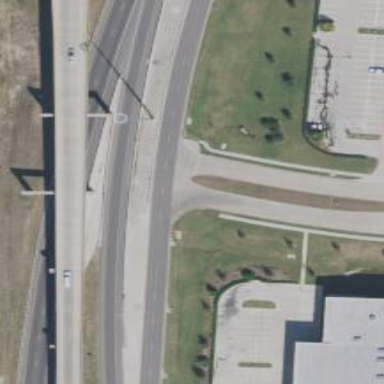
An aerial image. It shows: Secondary road with frontage road.